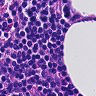
Metastatic tissue present: no